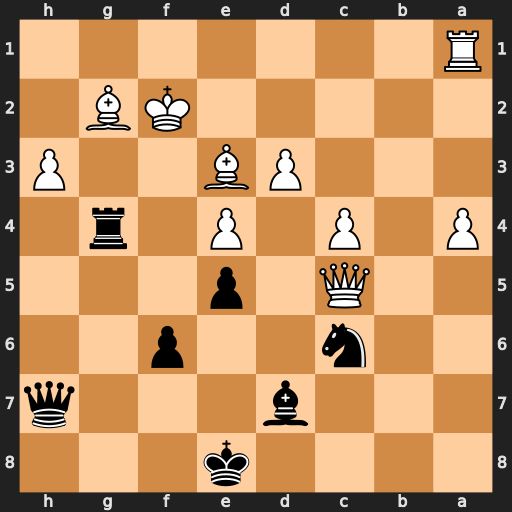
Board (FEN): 4k3/3b3q/2n2p2/2Q1p3/P1P1P1r1/3PB2P/5KB1/R7
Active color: b
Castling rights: -
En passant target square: -
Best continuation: Qh4+ Kf1 Rxg2 Kxg2 Bxh3+ Kh2 Bg4+